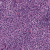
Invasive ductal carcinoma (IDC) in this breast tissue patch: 1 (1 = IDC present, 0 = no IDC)